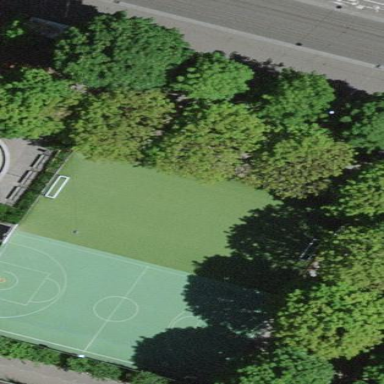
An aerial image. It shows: Artificial turf soccer pitch for leisure sports.